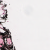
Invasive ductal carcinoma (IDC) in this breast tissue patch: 0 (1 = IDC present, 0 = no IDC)